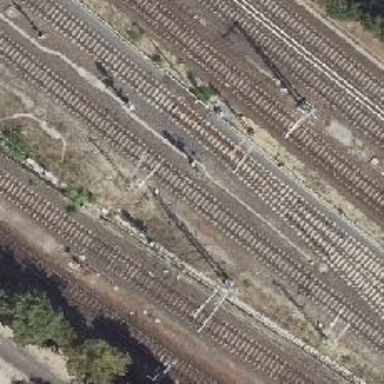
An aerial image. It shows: Railway signal.